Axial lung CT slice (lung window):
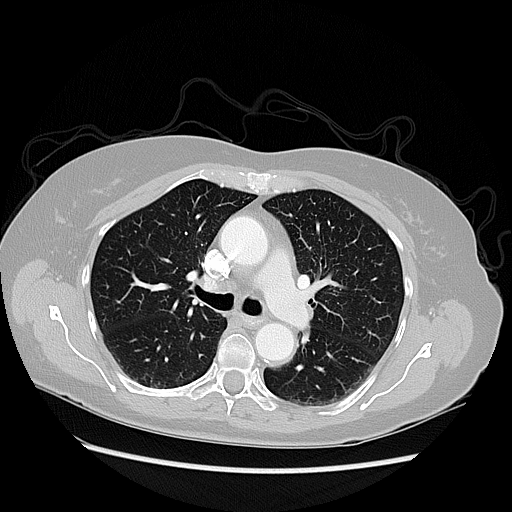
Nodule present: no